Aerial crown-view tile of a tropical tree (Barro Colorado Island, Panama), acquired 20240611:
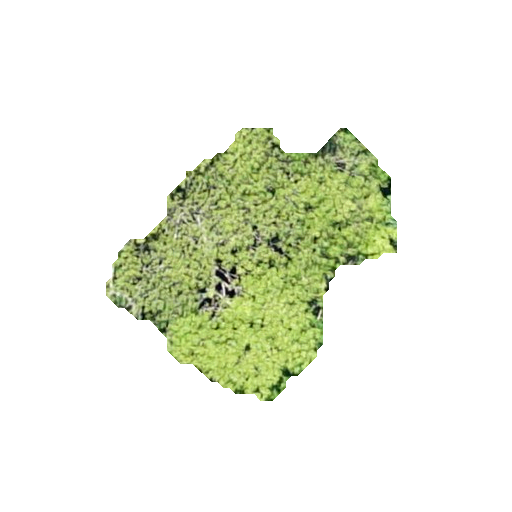
Species: Tabebuia rosea
GBIF accepted scientific name: Tabebuia rosea
Crown area: 74.135 m²